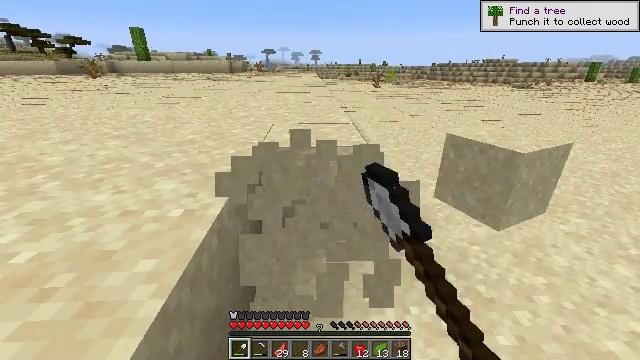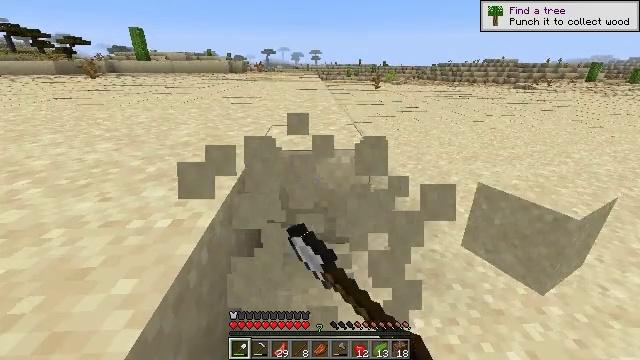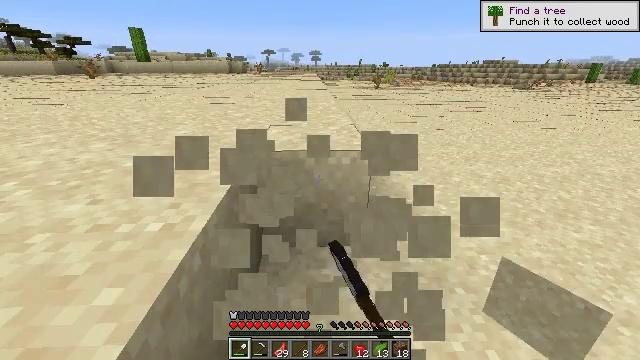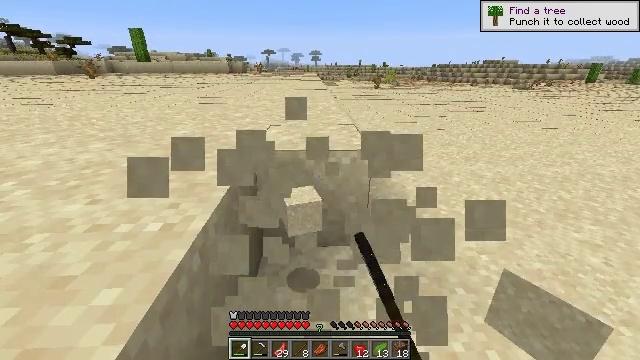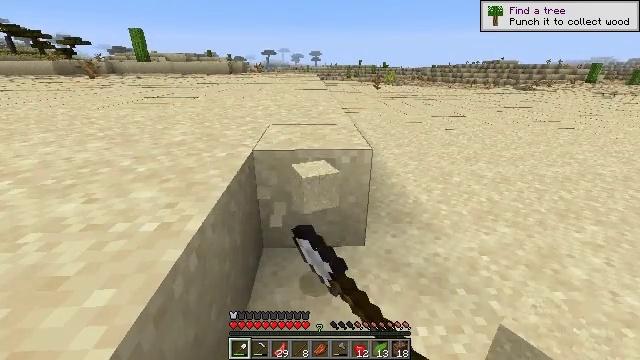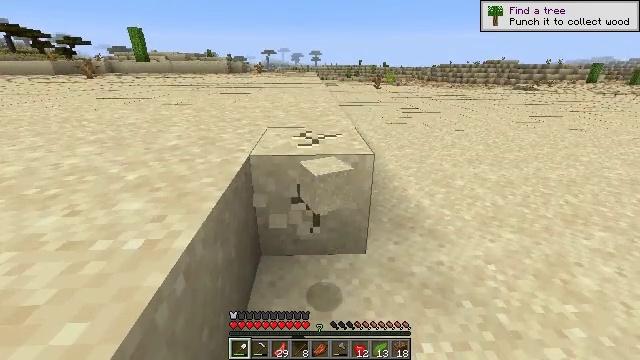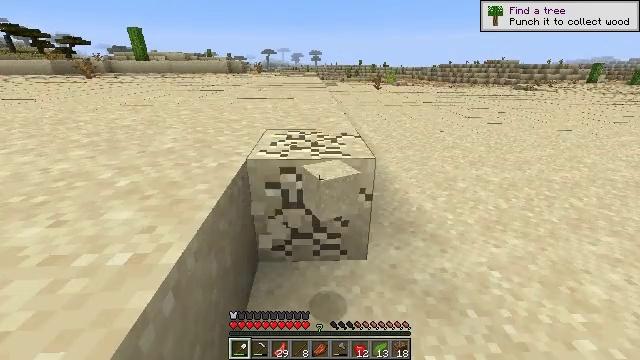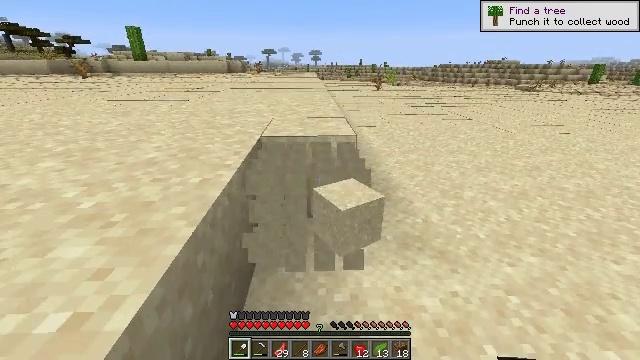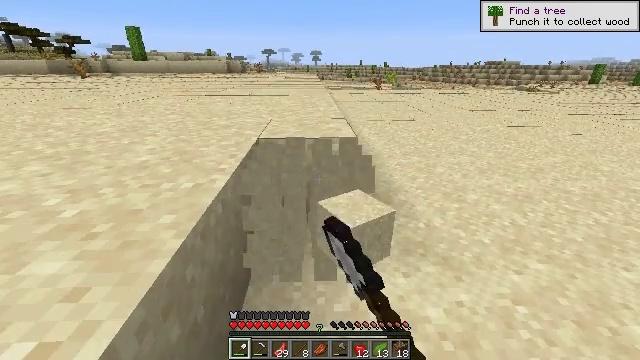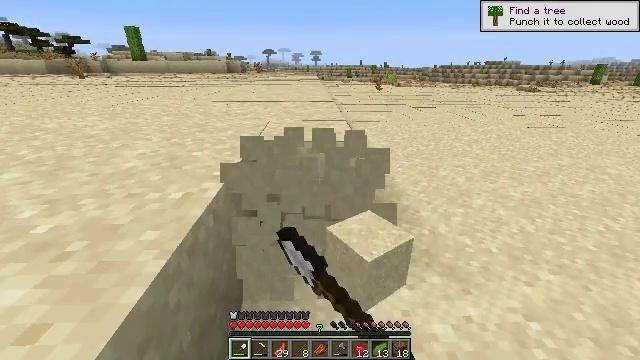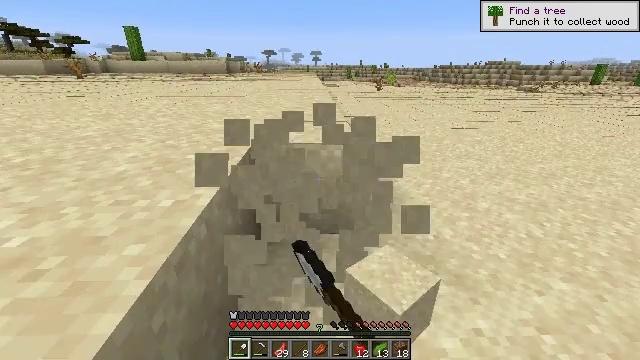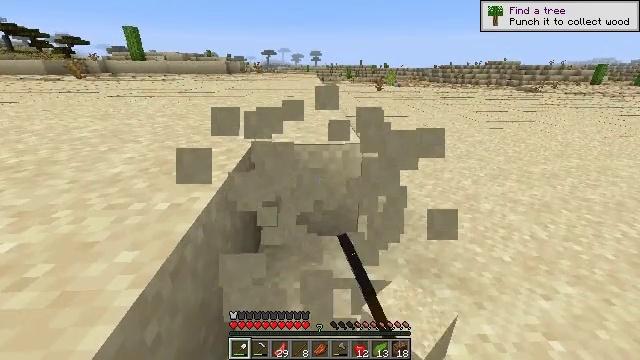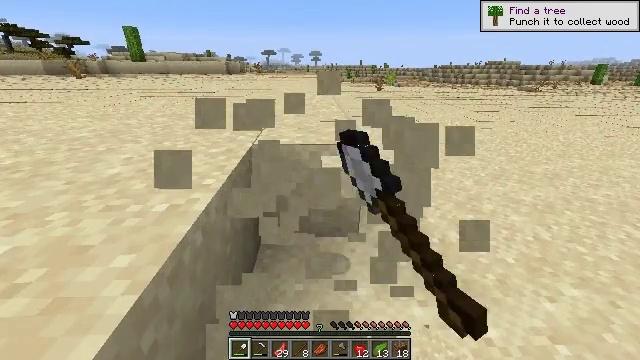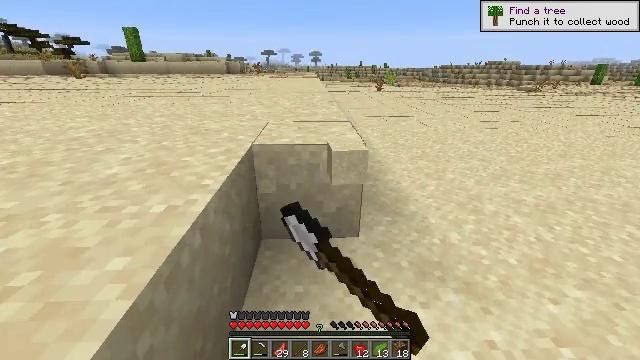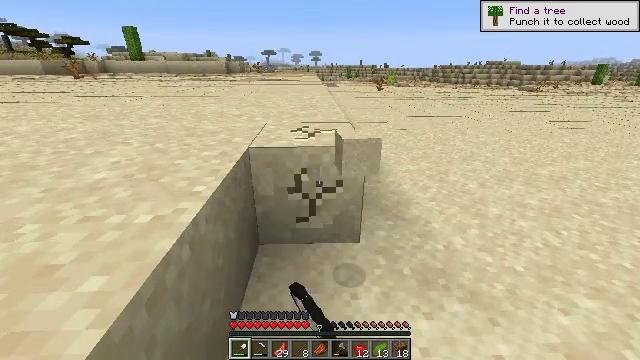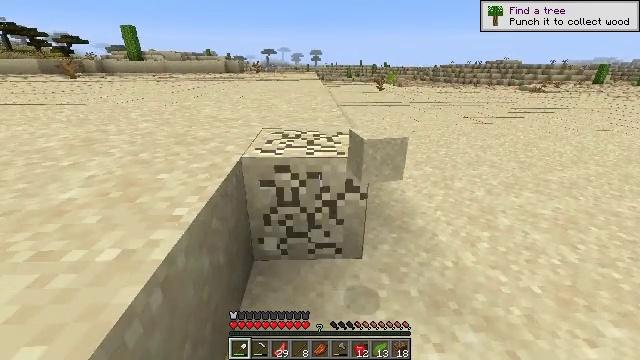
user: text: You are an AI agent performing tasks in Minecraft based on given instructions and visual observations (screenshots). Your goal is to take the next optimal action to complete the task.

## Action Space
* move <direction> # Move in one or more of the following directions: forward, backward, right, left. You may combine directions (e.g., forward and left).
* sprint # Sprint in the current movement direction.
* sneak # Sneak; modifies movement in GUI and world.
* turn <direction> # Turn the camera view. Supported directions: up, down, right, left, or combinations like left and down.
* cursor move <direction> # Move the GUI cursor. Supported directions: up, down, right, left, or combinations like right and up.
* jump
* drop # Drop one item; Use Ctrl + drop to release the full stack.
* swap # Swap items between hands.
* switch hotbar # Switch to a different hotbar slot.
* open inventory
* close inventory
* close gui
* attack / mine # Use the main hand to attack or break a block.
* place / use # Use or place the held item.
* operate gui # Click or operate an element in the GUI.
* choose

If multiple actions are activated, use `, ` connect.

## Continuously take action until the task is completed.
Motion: motion action
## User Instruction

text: Mine sand by the water.
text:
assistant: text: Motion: attack / mine
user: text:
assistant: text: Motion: attack / mine
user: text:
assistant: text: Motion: attack / mine
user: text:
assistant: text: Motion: attack / mine
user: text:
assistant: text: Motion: move forward, attack / mine
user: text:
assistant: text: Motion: move forward, attack / mine
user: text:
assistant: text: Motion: move forward, attack / mine
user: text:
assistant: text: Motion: move forward, attack / mine
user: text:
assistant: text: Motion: attack / mine
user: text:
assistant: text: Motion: attack / mine
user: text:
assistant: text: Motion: attack / mine
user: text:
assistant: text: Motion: attack / mine
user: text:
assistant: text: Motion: move forward, attack / mine
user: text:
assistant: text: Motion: move forward, attack / mine
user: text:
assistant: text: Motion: move forward, attack / mine
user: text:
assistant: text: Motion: attack / mine
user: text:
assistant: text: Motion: attack / mine
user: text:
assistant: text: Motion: attack / mine
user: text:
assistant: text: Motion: attack / mine
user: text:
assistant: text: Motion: attack / mine
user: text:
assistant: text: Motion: attack / mine
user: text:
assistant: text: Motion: move forward, attack / mine
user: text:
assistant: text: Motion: move forward, attack / mine
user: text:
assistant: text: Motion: move forward, attack / mine
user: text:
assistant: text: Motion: move forward, attack / mine
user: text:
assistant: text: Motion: attack / mine
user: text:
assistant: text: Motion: attack / mine
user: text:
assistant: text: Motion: attack / mine
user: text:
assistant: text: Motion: move forward, attack / mine
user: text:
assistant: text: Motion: move forward, attack / mine